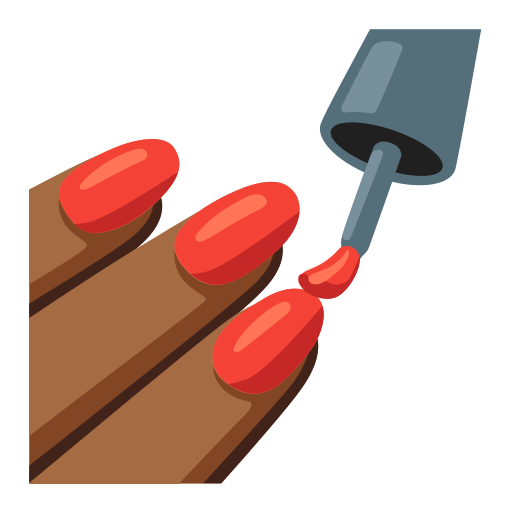
Emoji: 💅🏾